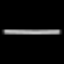
Label: line